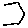
Label: hexagon